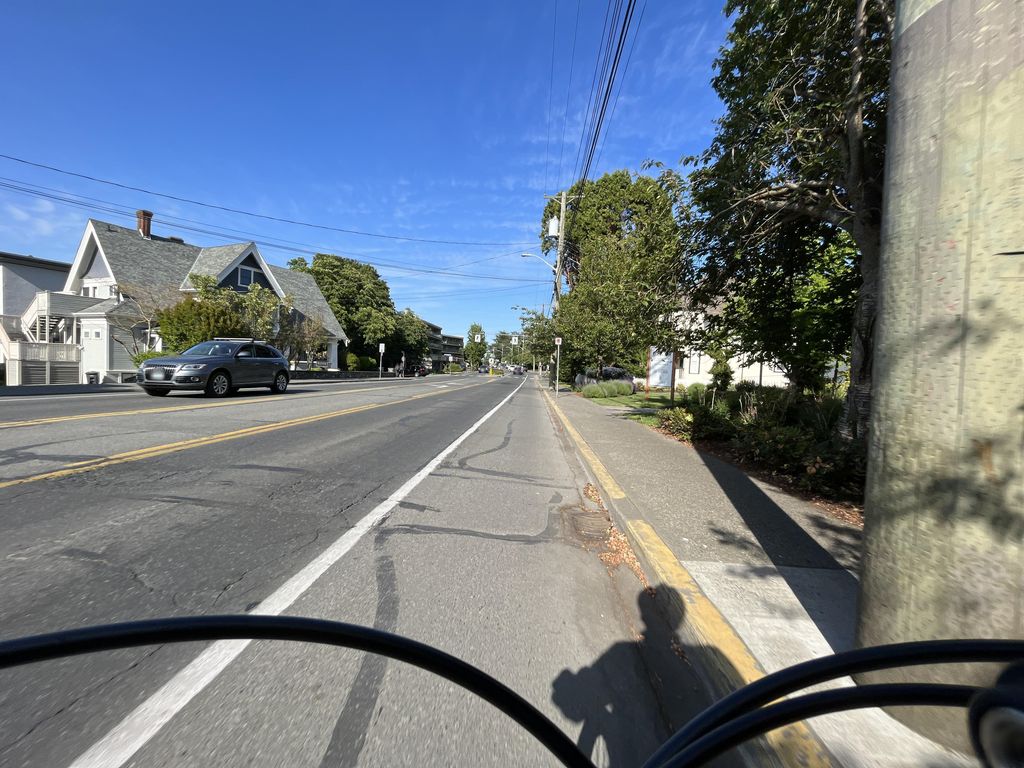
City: victoria